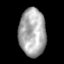
Tissue: lung
Cell type: T cells
Senescence score: 0.2221
Nuclear area (px): 1248
Mean DAPI intensity: 170.397